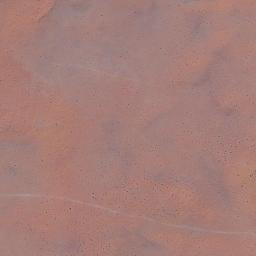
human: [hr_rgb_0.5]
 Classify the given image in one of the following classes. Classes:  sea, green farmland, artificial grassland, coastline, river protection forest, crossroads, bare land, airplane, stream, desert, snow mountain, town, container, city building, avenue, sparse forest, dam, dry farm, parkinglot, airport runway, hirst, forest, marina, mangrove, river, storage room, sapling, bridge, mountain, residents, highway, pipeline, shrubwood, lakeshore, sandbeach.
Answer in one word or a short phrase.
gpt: desert